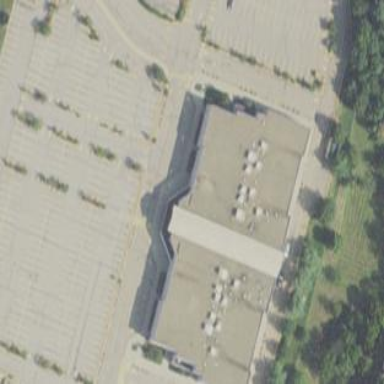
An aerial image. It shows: Cinema building.